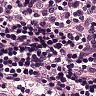
Metastatic tissue present: no